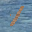
Label: 1